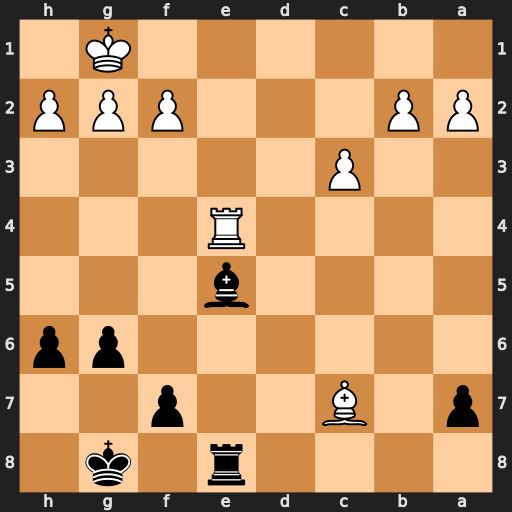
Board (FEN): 4r1k1/p1B2p2/6pp/4b3/4R3/2P5/PP3PPP/6K1
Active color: b
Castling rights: -
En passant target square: -
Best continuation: Bxh2+ Kxh2 Rxe4